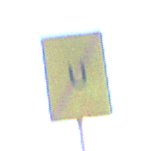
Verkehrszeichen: EndeUmleitung
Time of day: MorningAfternoon
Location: Outdoor (Nature)
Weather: PartlyCloudy
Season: NotSpecified
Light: Natural